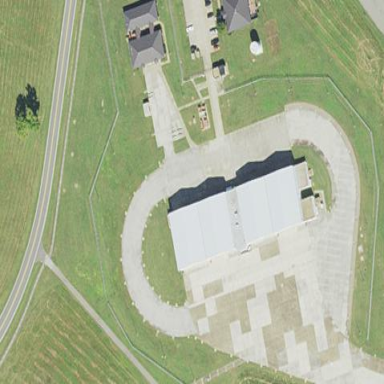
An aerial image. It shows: Building that is hangar at the airport.